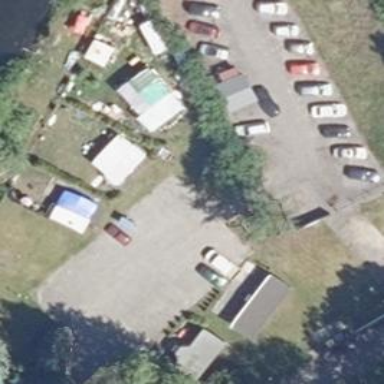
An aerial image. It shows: Motel that caters to tourists.